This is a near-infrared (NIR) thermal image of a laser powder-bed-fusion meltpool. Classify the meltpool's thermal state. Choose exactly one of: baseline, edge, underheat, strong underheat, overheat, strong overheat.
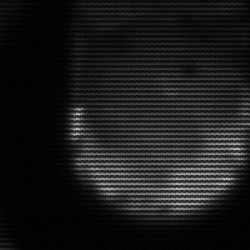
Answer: edge